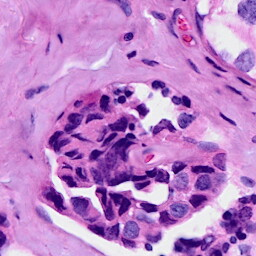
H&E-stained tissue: Breast